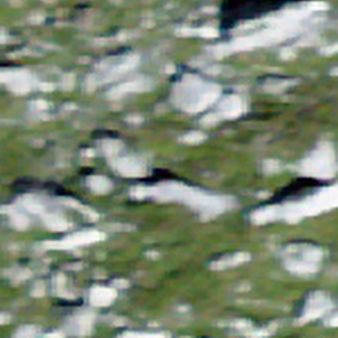
Label: bouldering_area